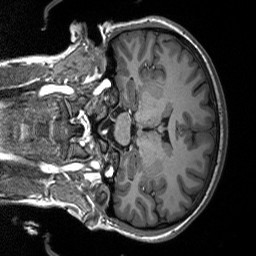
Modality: T1w
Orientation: coronal
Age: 21
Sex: female
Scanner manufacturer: siemens
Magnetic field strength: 3 T
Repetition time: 2.53 s
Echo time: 0.00219 s